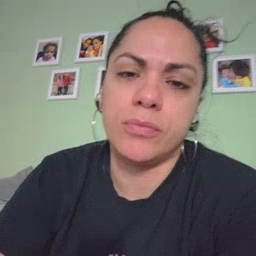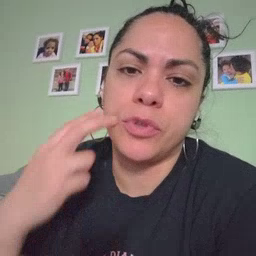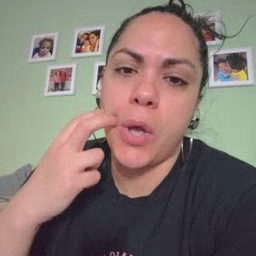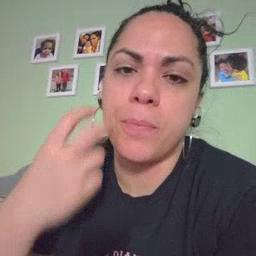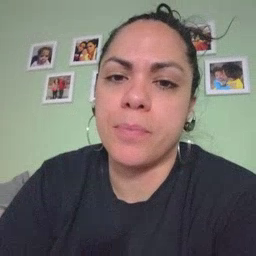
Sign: gum